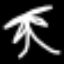
Label: palm tree